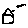
Label: house